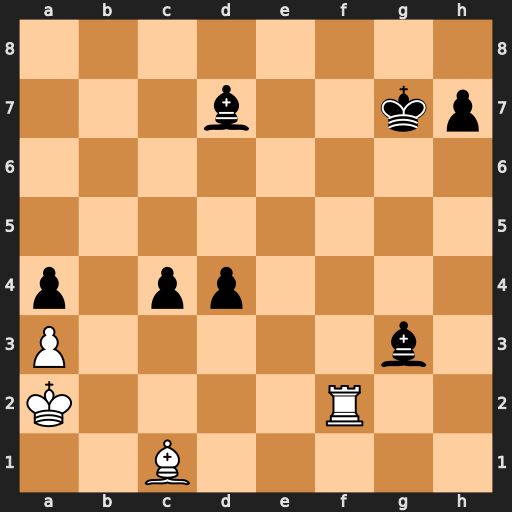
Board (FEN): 8/3b2kp/8/8/p1pp4/P5b1/K4R2/2B5
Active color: w
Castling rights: -
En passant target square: -
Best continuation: Rg2 Kf6 Rxg3